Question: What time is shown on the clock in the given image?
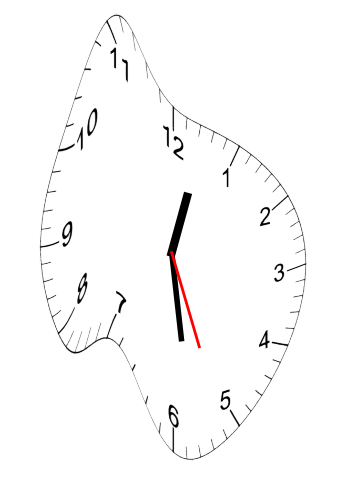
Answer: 12:28:26